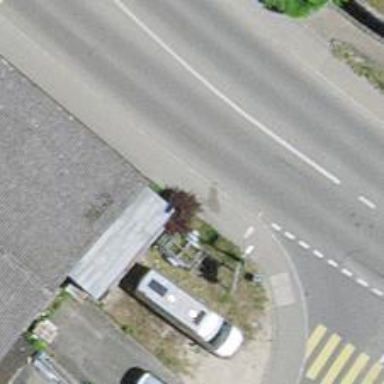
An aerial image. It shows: Bus stop with platform for public transport.